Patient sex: M
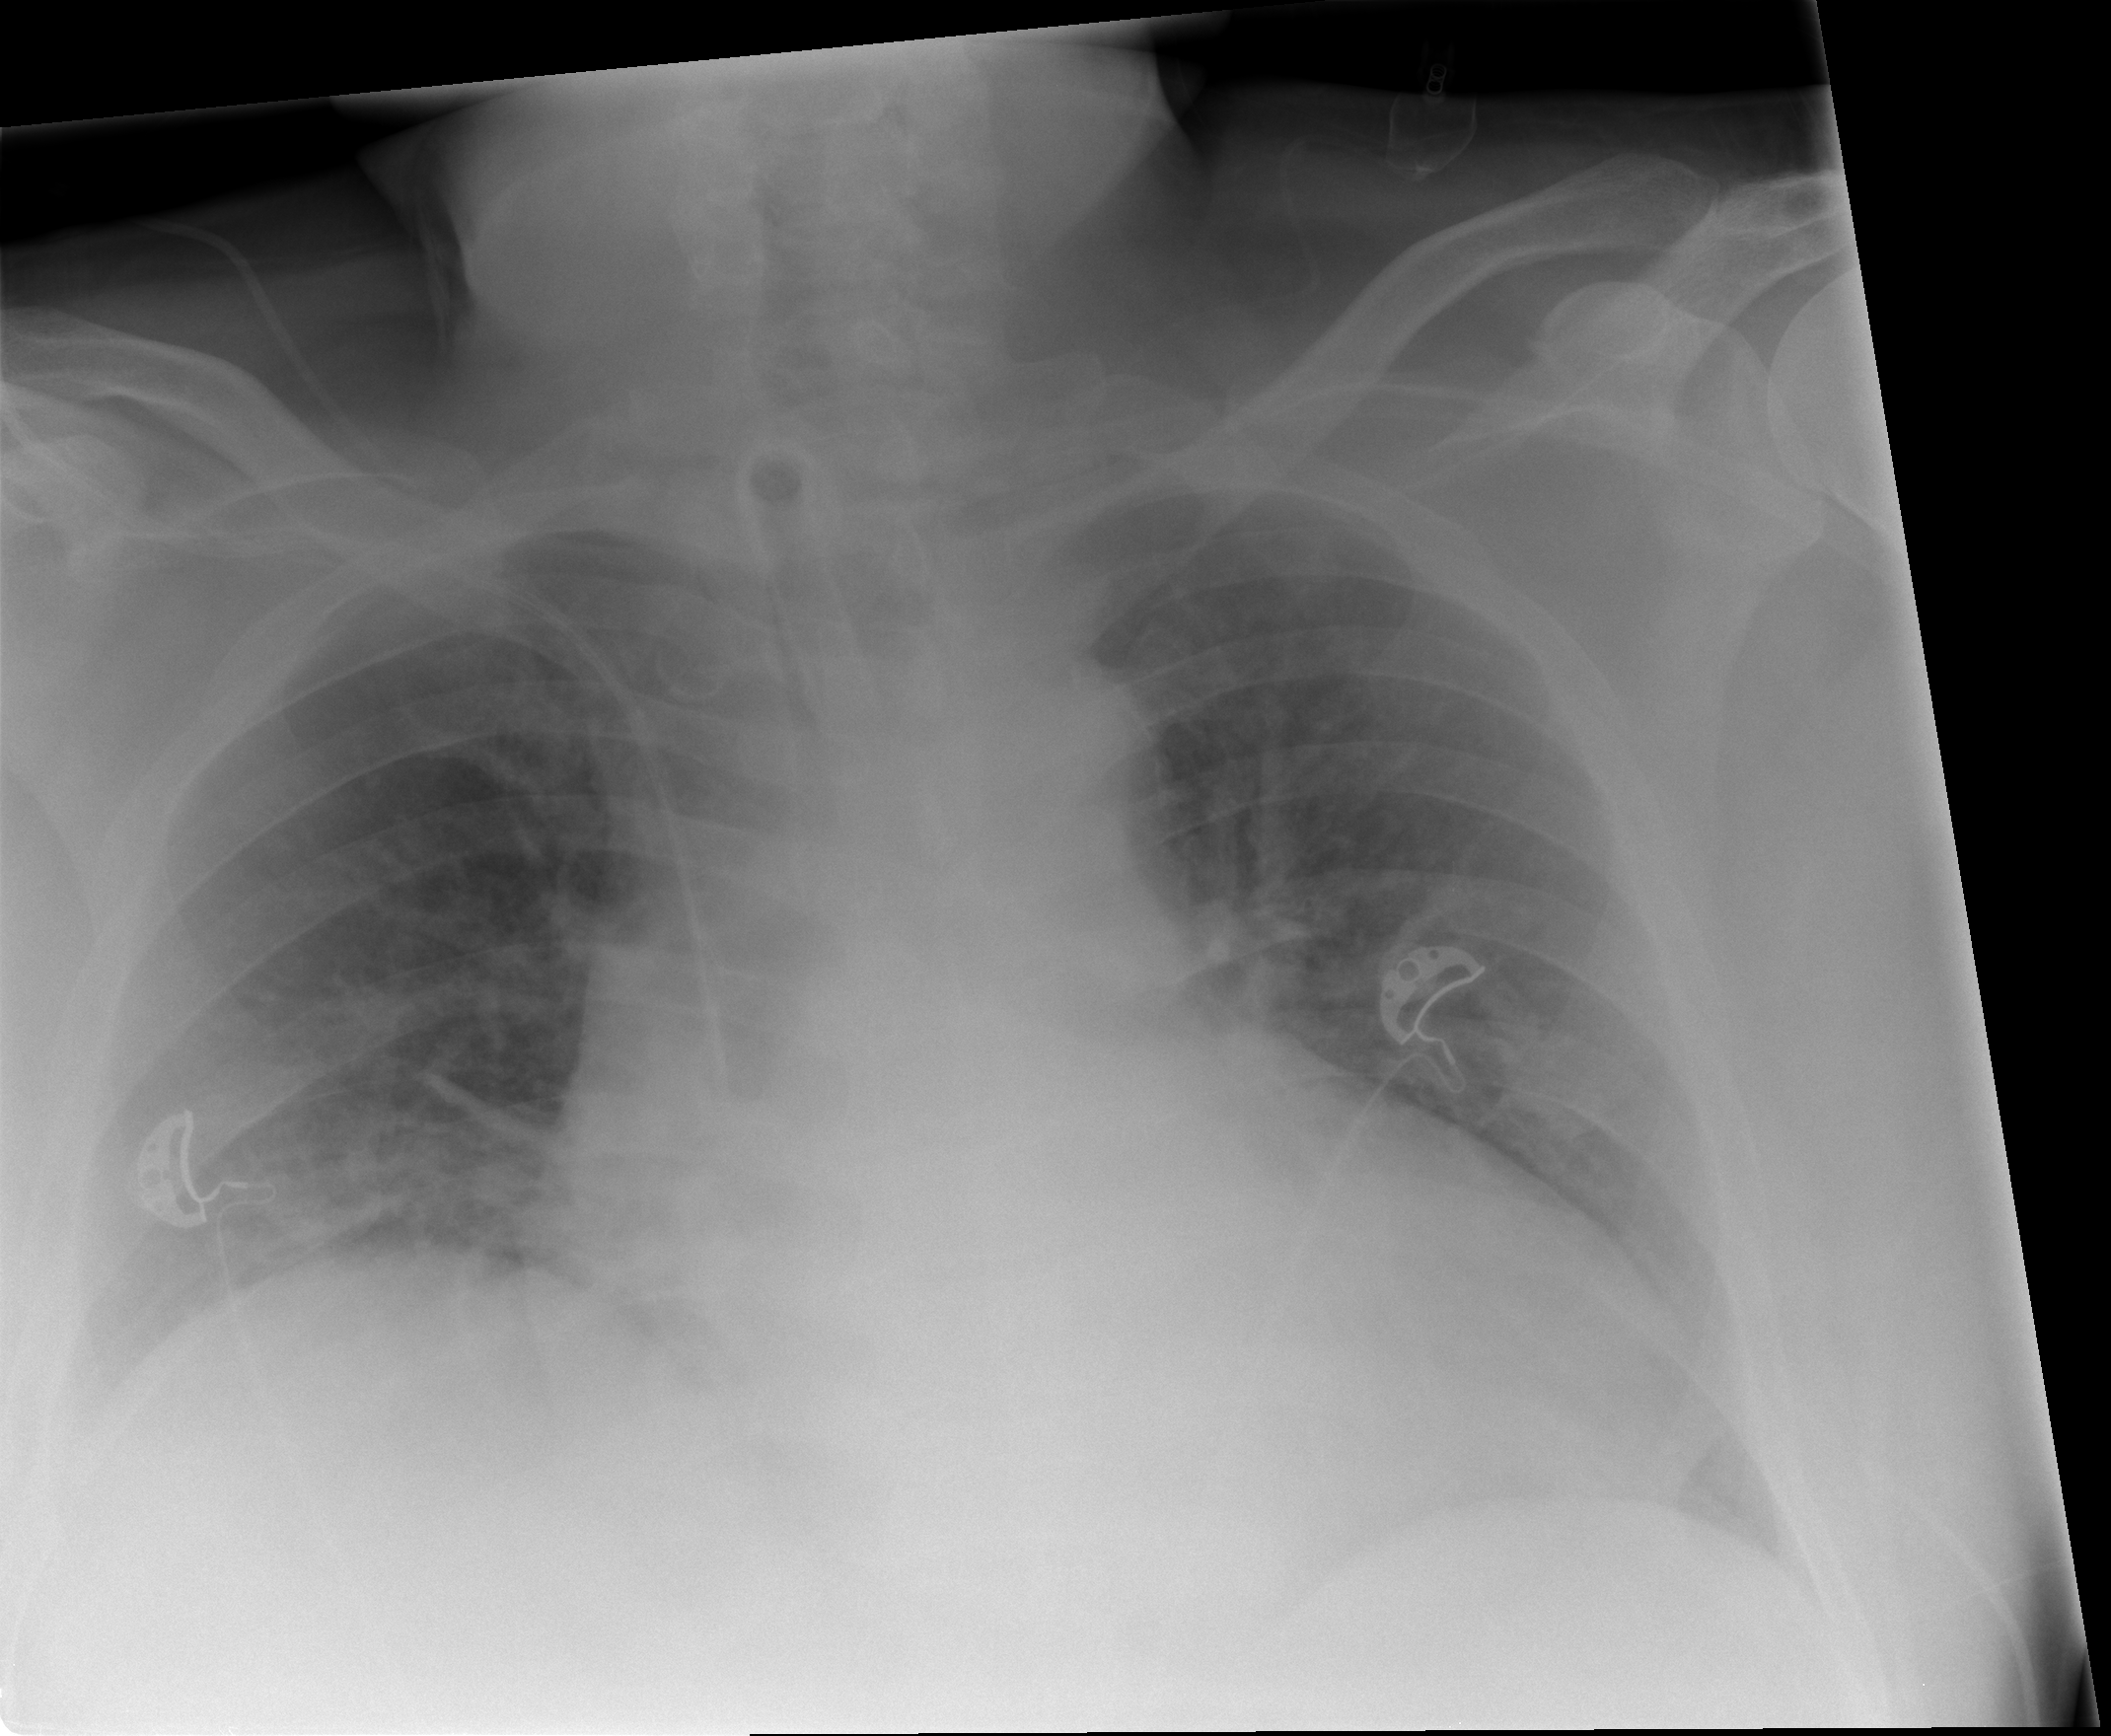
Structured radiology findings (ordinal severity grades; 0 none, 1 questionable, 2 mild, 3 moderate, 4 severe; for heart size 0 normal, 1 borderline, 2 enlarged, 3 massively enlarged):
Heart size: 2
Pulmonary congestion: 2
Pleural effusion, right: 0
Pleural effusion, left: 0
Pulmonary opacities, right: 0
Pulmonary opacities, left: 0
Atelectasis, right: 0
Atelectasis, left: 0